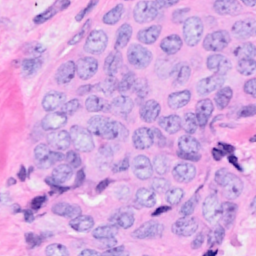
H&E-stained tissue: Breast